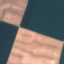
Label: AnnualCrop